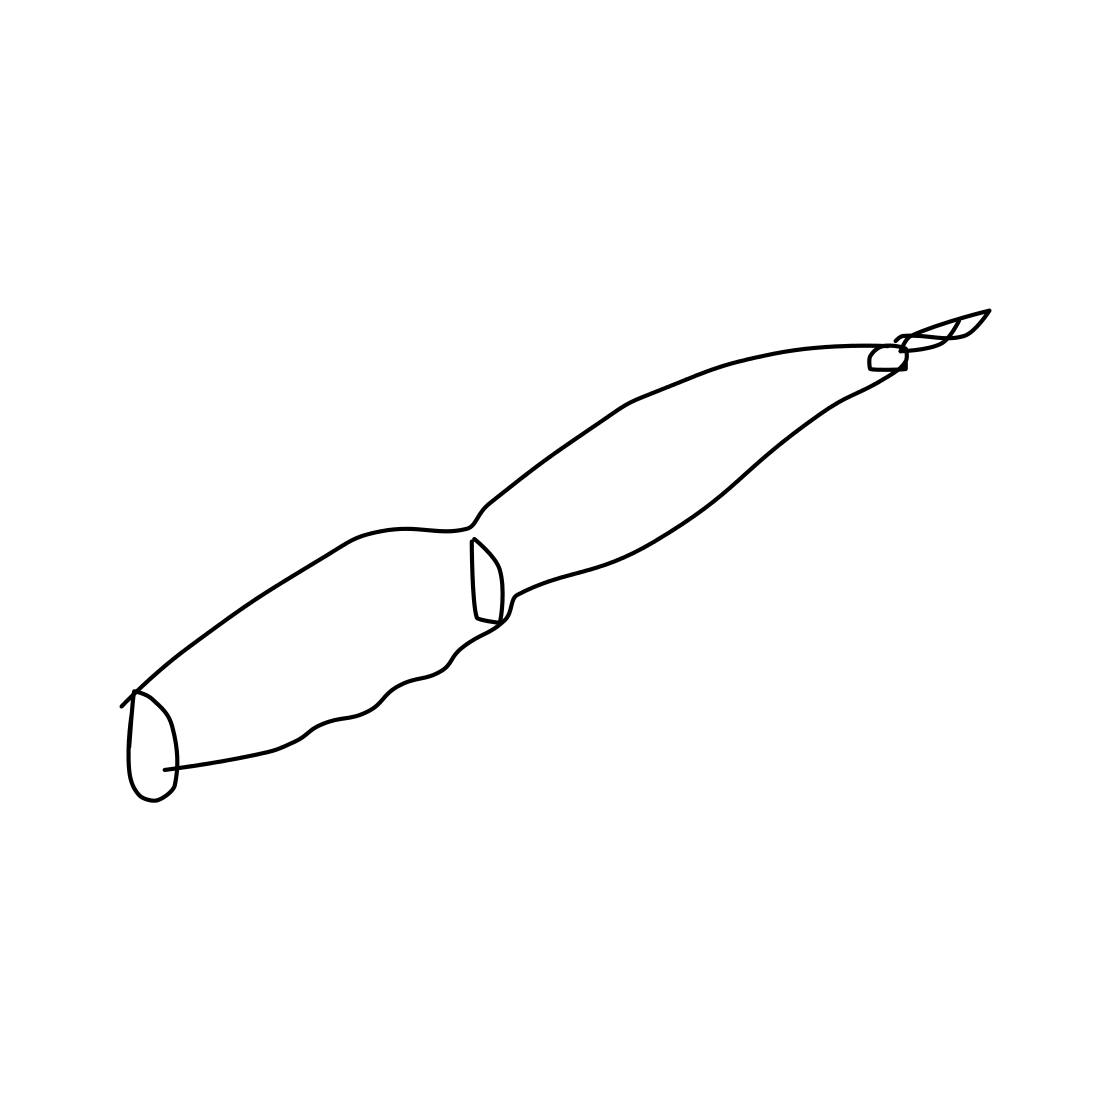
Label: pen